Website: walmart
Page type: gifting
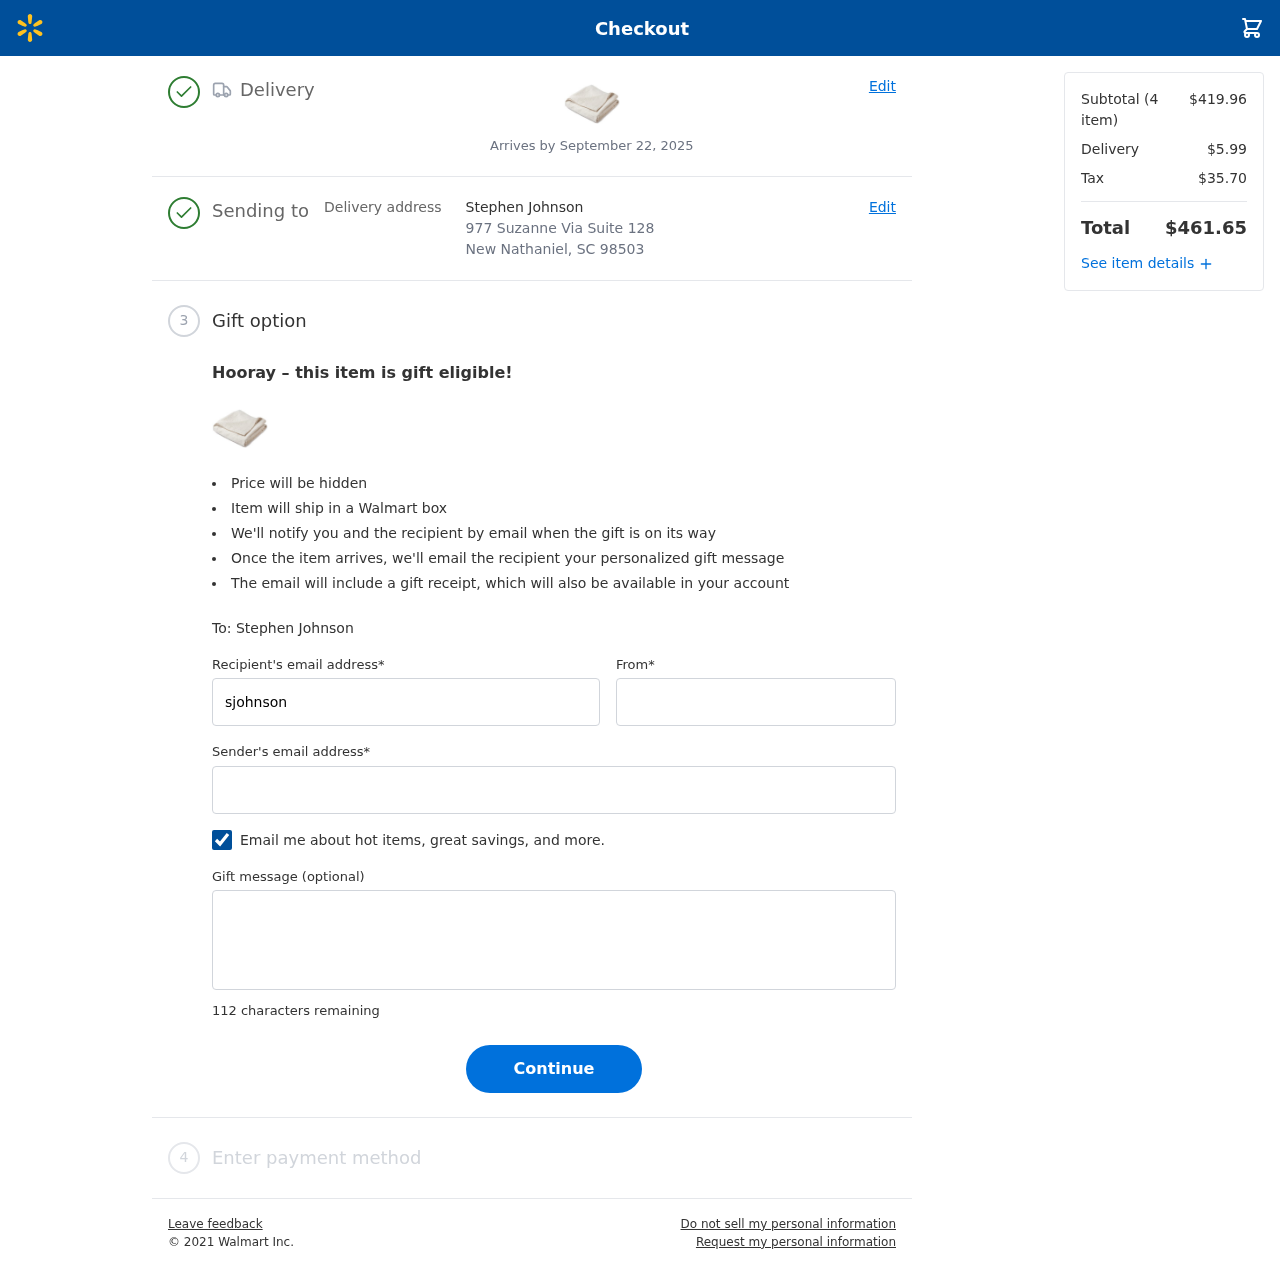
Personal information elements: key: PII_CITY_STATE_ZIP
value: New Nathaniel, SC 98503
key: PII_EMAIL
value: emilyflores@yahoo.com
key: PII_FIRSTNAME
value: Emily
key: PII_GIFT_EMAIL
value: sjohnson@yahoo.com
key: PII_GIFT_FULLNAME
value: Stephen Johnson
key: PII_GIFT_MESSAGE
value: Hey Stephen! I thought this cozy coverlet would be perfect for those chilly nights when we just want to snuggle up with a good movie. Can’t wait to see it brighten up your space!
- Emily
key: PII_STREET
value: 977 Suzanne Via Suite 128
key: PII_GIFT_FIRSTNAME
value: Stephen
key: PII_GIFT_LASTNAME
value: Johnson
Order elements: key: ORDER_DELIVERY_DATE
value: Arrives by September 22, 2025
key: ORDER_NUM_ITEMS
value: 4
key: ORDER_SUBTOTAL
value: $419.96
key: ORDER_SHIPPING_COST
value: $5.99
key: ORDER_TAX
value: $35.70
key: ORDER_TOTAL
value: $461.65